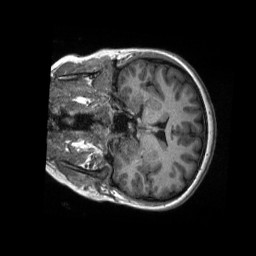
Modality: T1w
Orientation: coronal
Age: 22
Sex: female
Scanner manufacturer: siemens
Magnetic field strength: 3 T
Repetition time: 2.3 s
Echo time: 0.00288 s